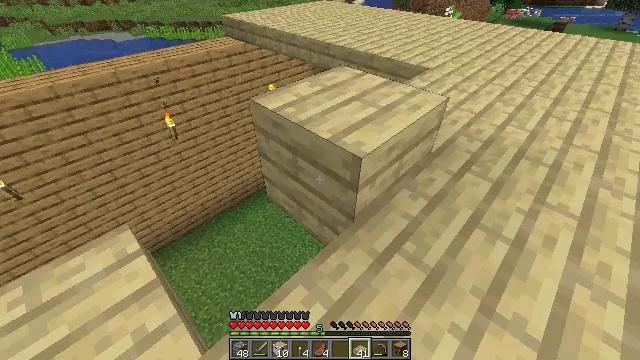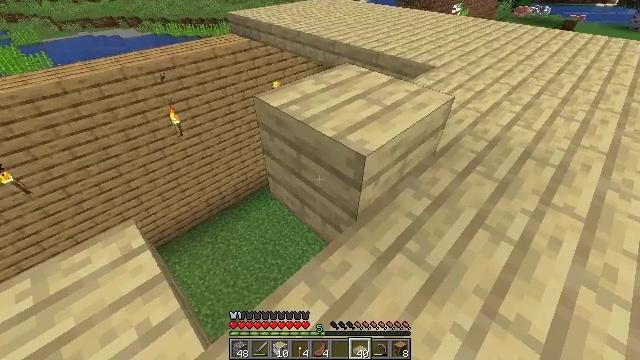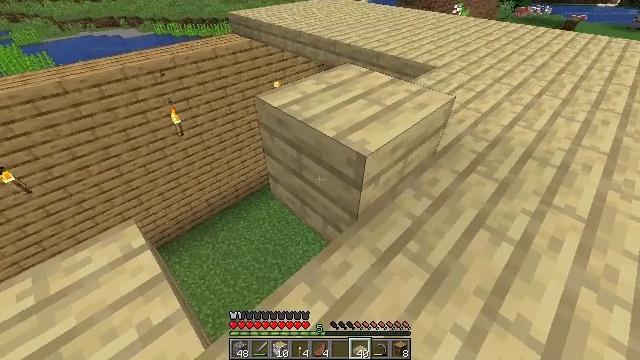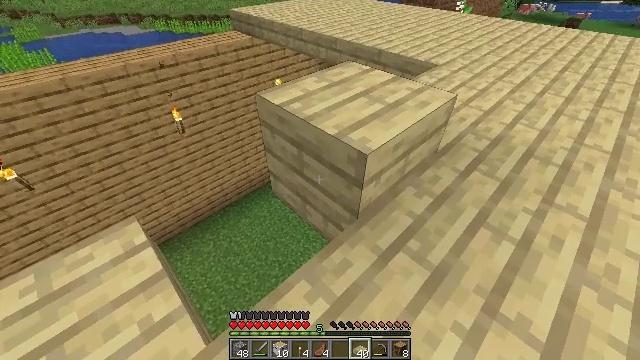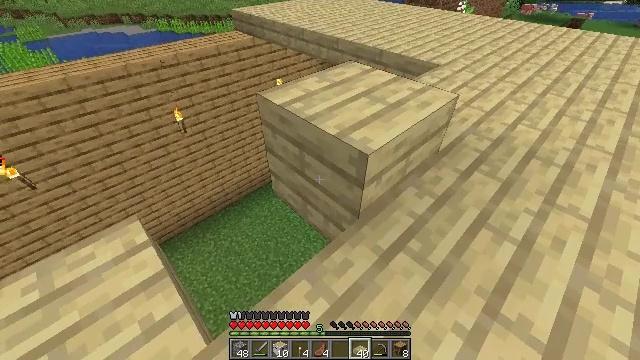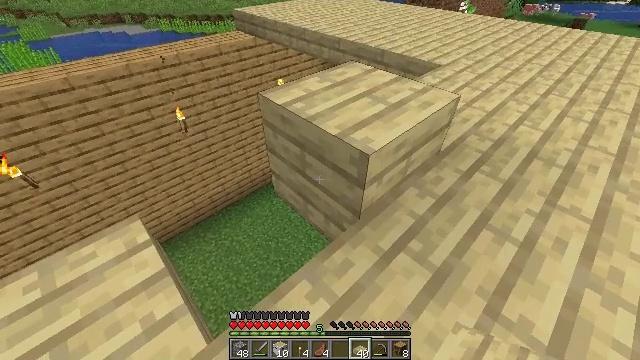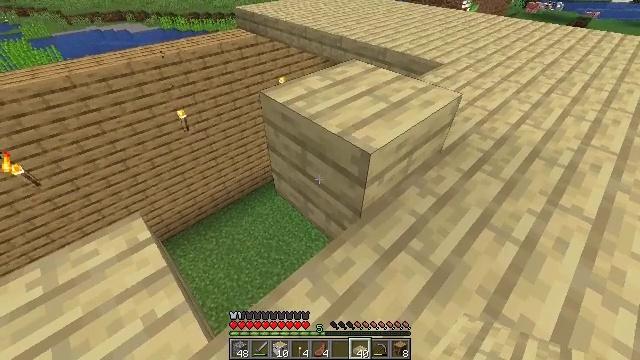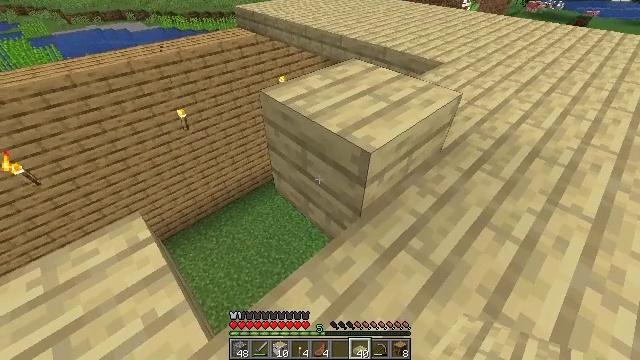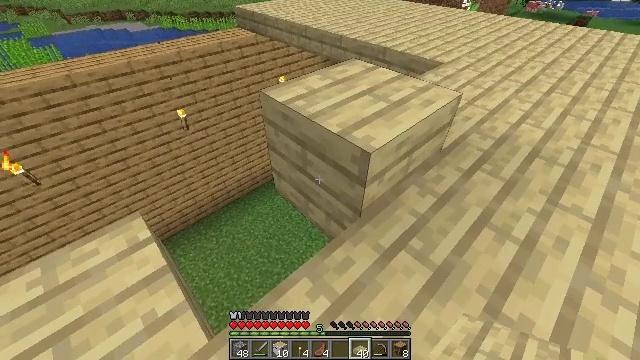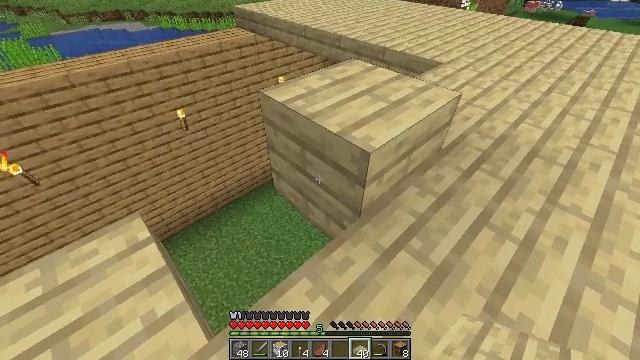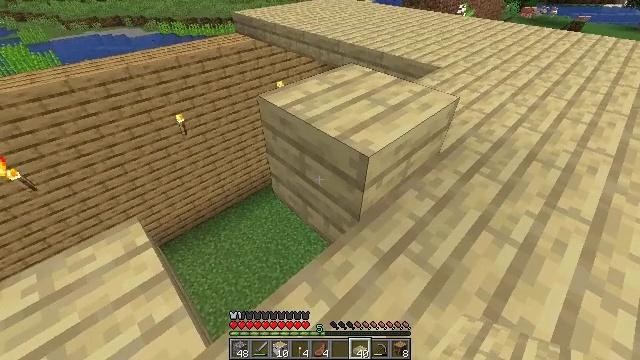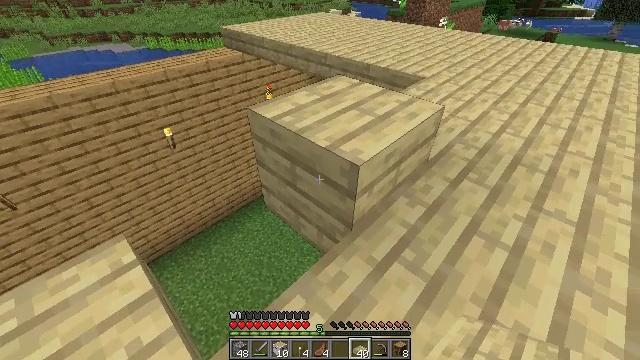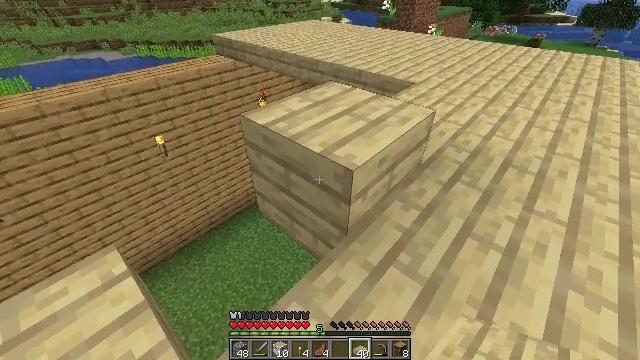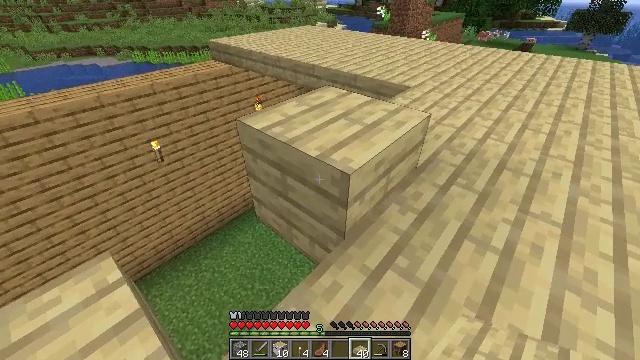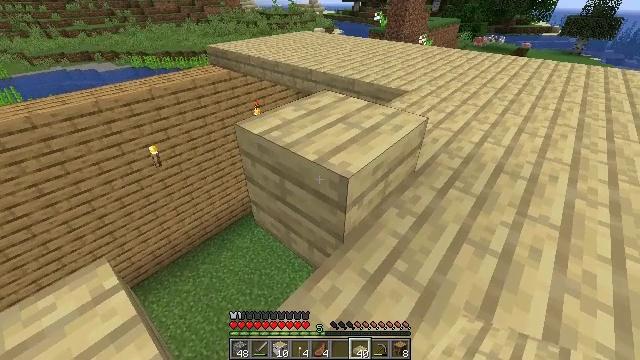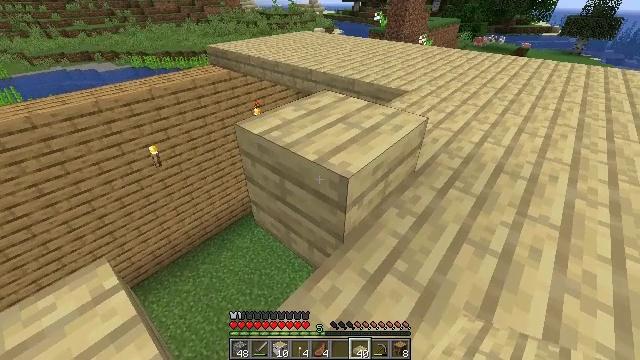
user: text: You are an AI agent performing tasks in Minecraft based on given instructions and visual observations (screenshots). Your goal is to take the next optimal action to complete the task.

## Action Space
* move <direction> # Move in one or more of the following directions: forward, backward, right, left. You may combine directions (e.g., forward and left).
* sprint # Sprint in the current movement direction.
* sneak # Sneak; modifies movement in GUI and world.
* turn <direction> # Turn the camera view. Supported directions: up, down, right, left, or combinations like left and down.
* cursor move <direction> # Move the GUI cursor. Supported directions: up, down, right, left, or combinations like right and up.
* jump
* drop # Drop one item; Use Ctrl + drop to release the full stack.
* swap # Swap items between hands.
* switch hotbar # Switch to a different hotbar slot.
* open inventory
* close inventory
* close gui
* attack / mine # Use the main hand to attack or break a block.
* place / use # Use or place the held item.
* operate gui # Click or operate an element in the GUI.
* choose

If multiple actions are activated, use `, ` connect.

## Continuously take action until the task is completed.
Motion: motion action
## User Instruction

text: Gather birch slab by attacking it.
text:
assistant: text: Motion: sneak, turn left
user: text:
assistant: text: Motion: sneak
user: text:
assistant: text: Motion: sneak
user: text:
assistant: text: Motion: sneak
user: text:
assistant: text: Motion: sneak
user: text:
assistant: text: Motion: sneak
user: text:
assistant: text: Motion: sneak
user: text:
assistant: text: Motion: sneak
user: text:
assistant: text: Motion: sneak
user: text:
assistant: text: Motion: sneak
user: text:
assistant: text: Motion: sneak, turn right and up
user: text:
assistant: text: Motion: sneak, turn right and up
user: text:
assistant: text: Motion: sneak
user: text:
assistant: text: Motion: sneak
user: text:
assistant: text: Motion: sneak
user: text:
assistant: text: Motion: sneak
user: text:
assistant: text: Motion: sneak, attack / mine
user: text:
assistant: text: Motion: sneak, attack / mine
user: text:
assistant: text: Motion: sneak, attack / mine
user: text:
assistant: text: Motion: sneak, attack / mine
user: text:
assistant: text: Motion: sneak, attack / mine
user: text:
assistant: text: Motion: sneak, attack / mine
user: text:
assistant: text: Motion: sneak, attack / mine
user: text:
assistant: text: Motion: sneak, attack / mine
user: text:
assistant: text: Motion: sneak, attack / mine
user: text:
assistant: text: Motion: sneak, attack / mine
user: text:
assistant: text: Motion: sneak, attack / mine
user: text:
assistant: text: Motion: sneak, attack / mine
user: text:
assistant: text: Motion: sneak, attack / mine
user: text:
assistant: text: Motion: sneak, attack / mine